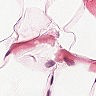
Metastatic tissue present: no